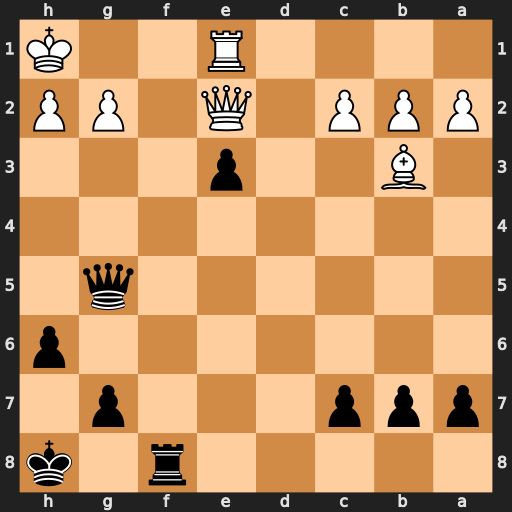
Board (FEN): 5r1k/ppp3p1/7p/6q1/8/1B2p3/PPP1Q1PP/4R2K
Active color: b
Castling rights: -
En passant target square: -
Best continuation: Rf2 Qxf2 exf2